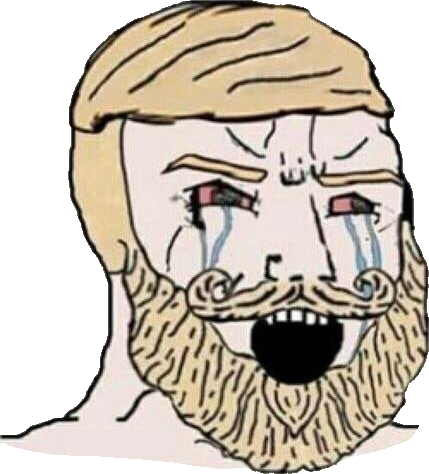
Label: 5_Crying_Wojak